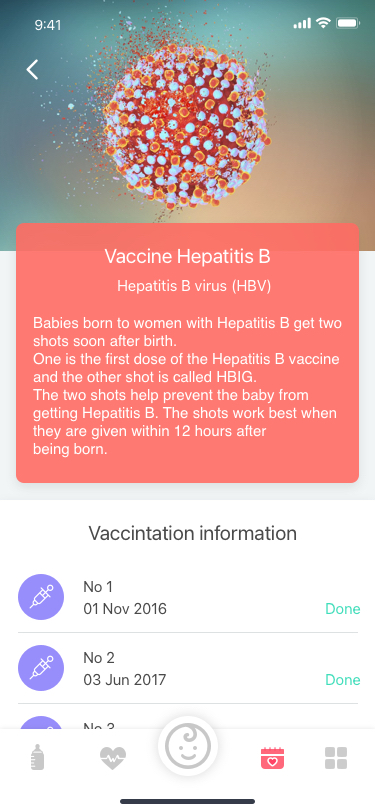
Text in this UI design:
Vaccine Hepatitis B
Hepatitis B virus (HBV)
Babies born to women with Hepatitis B get two shots soon after birth.
One is the first dose of the Hepatitis B vaccine and the other shot is called HBIG.
The two shots help prevent the baby from getting Hepatitis B. The shots work best when they are given within 12 hours after
being born.
Vaccintation information
No 1
01 Nov 2016
Done
No 2
03 Jun 2017
Done
No 3
01 Nov 2016
Pending